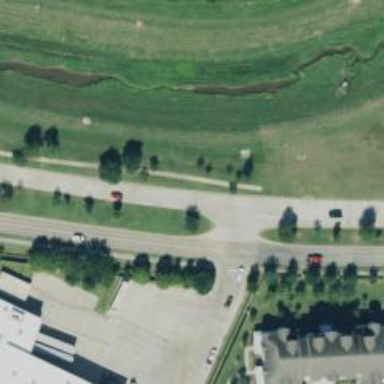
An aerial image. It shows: Secondary road.